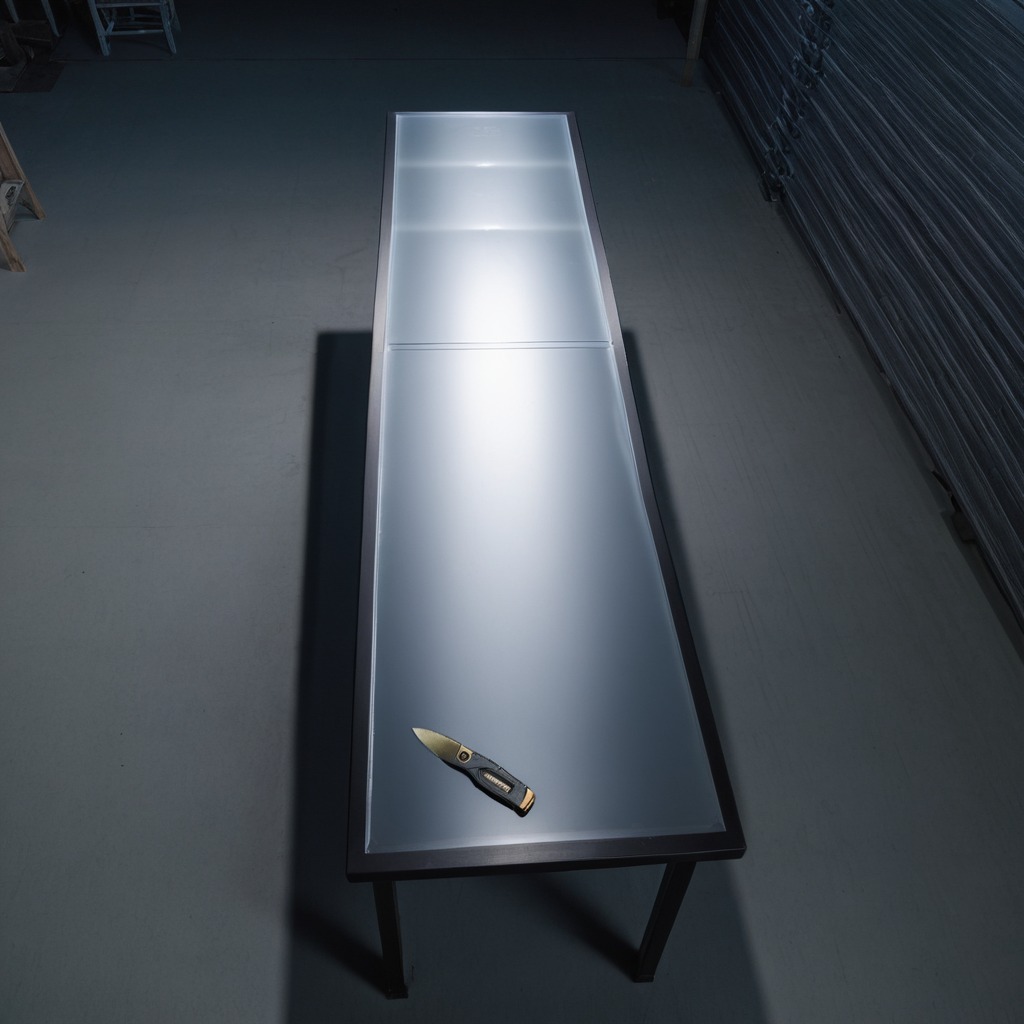
A utility knife lying on a clean empty table in a basement in the evening soft directional lighting on the tabletop realistic grain studio-quality clarity centered framing